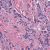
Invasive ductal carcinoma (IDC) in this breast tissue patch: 1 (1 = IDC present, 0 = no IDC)